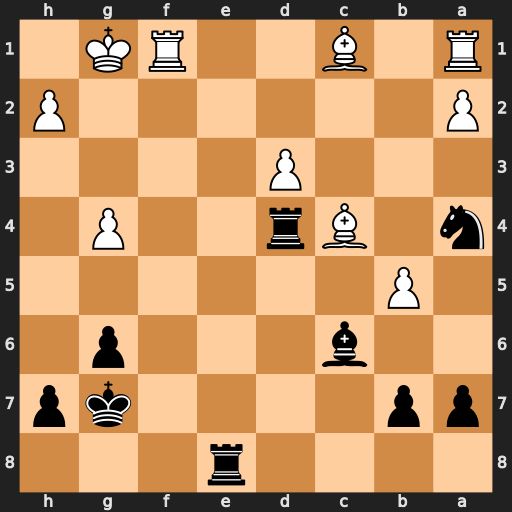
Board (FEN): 4r3/pp4kp/2b3p1/1P6/n1Br2P1/3P4/P6P/R1B2RK1
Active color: b
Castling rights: -
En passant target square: -
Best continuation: Rxg4+ Kf2 Rg2#